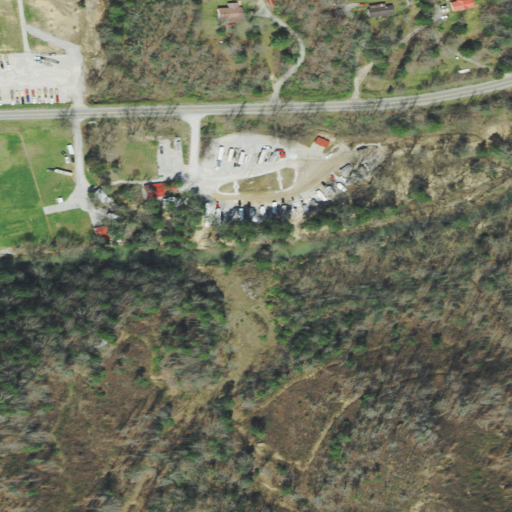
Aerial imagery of valley in Tennessee named New Ground Hollow containing mixed forest, deciduous forest, grassland, pasture, open development, evergreen forest, shrub, high intensity development, and medium intensity development